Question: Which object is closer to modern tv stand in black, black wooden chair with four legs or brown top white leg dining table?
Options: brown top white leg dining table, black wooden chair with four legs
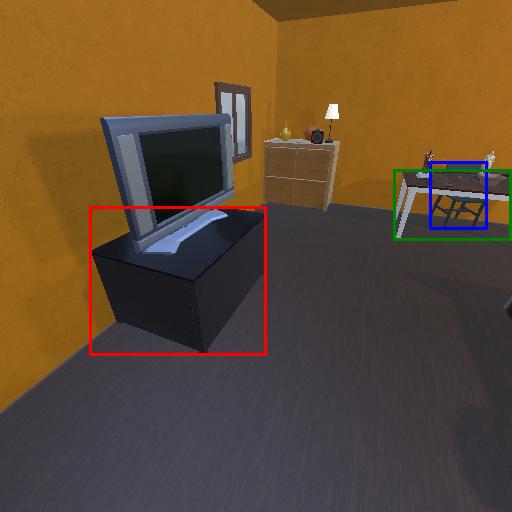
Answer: brown top white leg dining table